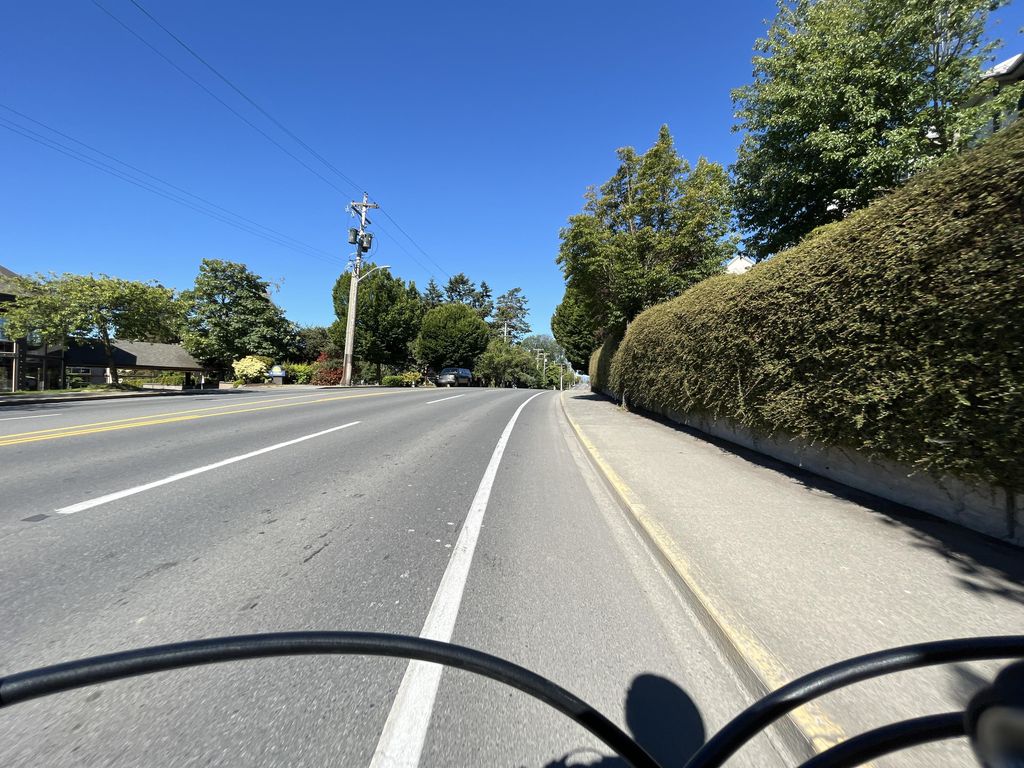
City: victoria